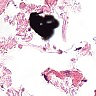
Metastatic tissue present: no